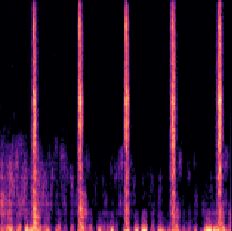
Sound class: Clock tick